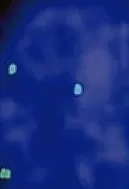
Interphase FISH analysis of MYCC gene.
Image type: pathology (fish)